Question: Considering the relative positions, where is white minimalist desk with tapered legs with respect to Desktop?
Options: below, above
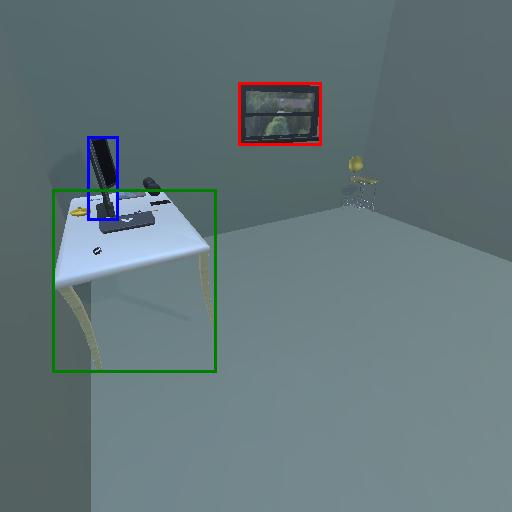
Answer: below